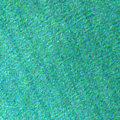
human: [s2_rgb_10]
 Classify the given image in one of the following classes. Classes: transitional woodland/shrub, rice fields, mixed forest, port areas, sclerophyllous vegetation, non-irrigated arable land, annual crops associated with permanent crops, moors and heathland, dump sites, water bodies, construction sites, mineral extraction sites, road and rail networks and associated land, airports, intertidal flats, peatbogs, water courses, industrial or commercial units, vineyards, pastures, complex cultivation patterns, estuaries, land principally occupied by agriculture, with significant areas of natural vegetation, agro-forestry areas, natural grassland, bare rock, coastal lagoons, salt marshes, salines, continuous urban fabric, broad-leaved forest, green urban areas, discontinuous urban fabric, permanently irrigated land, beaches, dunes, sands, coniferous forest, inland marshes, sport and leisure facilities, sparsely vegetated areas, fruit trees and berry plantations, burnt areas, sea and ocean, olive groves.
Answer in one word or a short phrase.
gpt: sea and ocean